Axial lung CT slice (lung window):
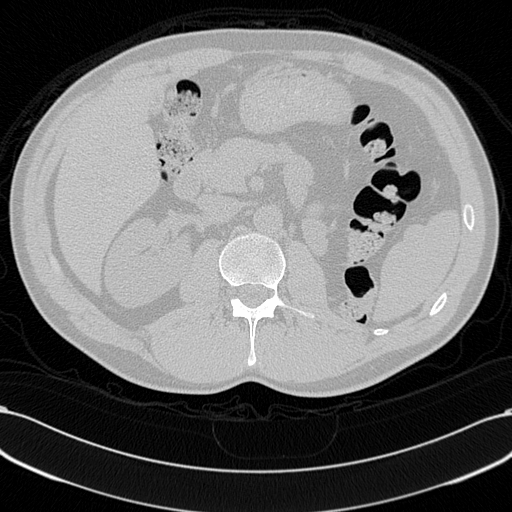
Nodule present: no